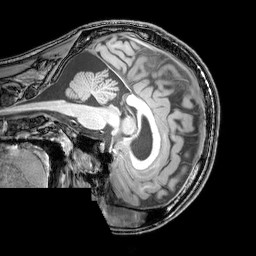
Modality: T1w
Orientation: sagittal
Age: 21
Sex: male
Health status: healthy
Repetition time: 0.081 s
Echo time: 0.037 s